Interaction volume radius: 10 \u00c5
Interaction volume height: 10 \u00c5
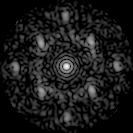
Disorder parameter: 0.5203